Question: How to pass datetime parameter to a SQL query in a source of the data flow activity in ADF/synapse analytics?
I am building a synapse analytics pipeline that performs a delta load in a fact table. First, the table is queried with a lookup activity to get the latest LoadDate value. The returned value is then set as a variable and passed as a parameter to a data flow activity.

I am struggling to get the data flow running properly. I have tried to concatenate the SQL query with the filter value in the 'SetVariable' activity but get 'The store configuration is not defined.' error. Same happens when I pass only converted LoadDate value to the source query in data flow activity:
'''
"SELECT top 10 * FROM dbo.facts WHERE timestamp > @pipeline().parameters.LastLoadedDate"
'''
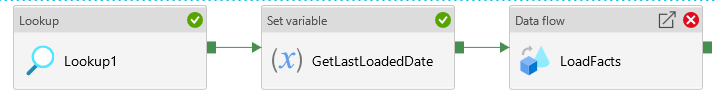
Answer: After many try-and-error attempts, this syntax worked for me:
'''
concat("SELECT * FROM dbo.facts WHERE timestamp > CONVERT(datetime2, '" , $LastLoadedDate, "')")
'''
the key was to use double quotes to wrap concatenated strings...